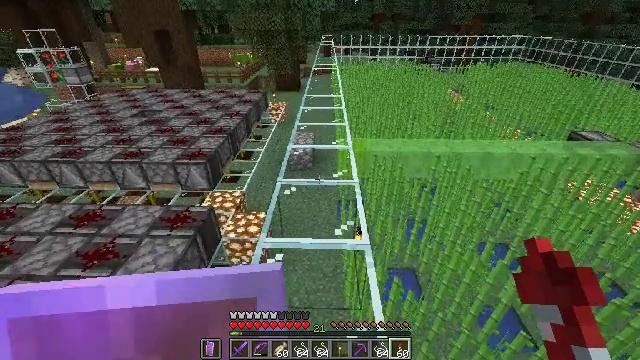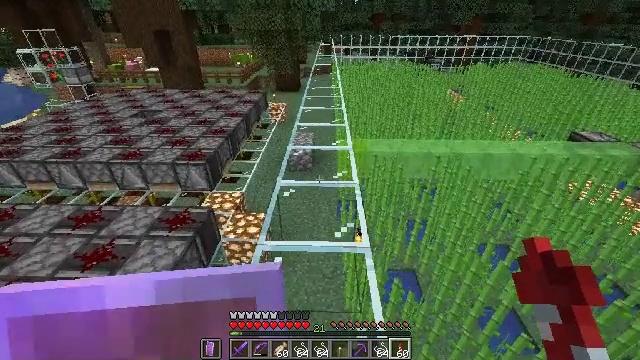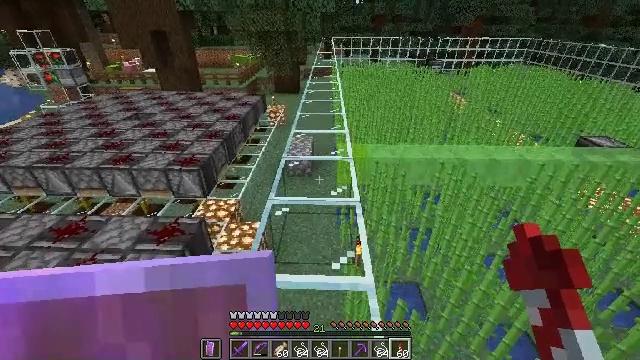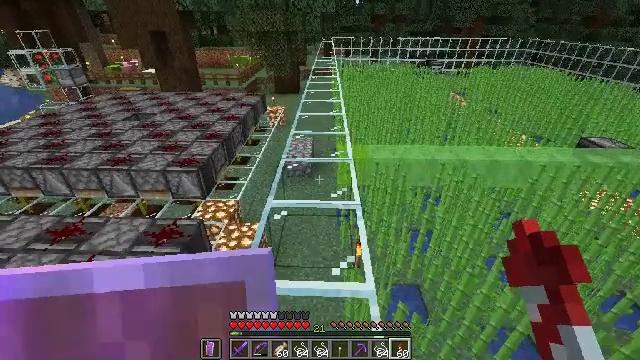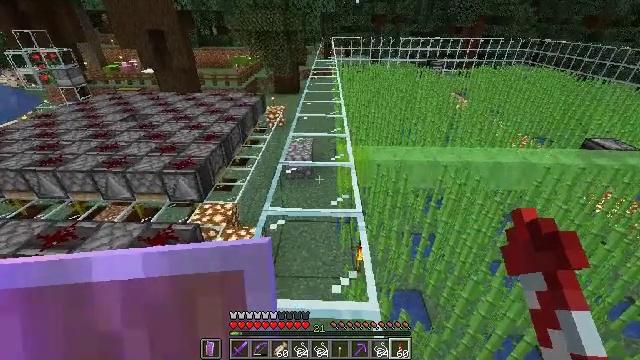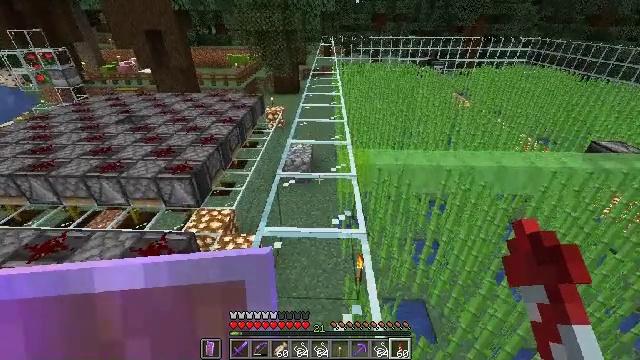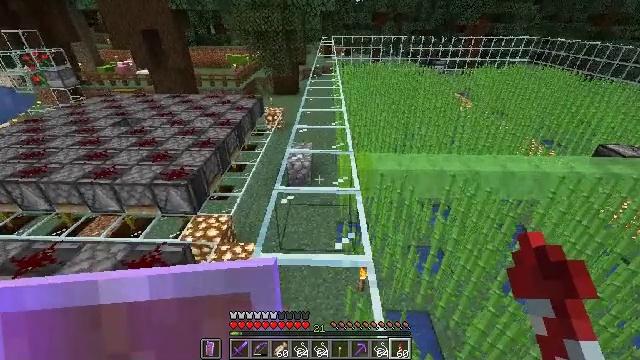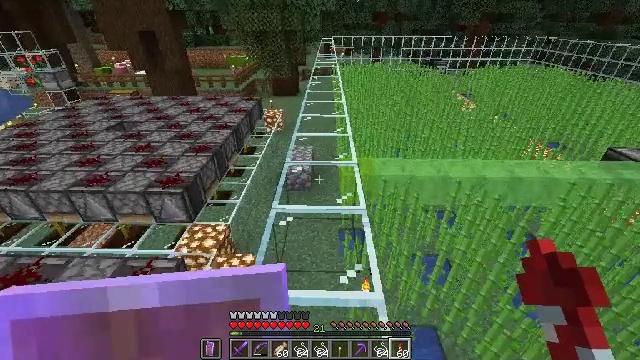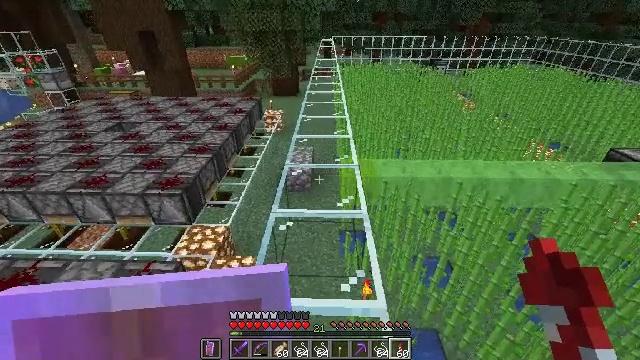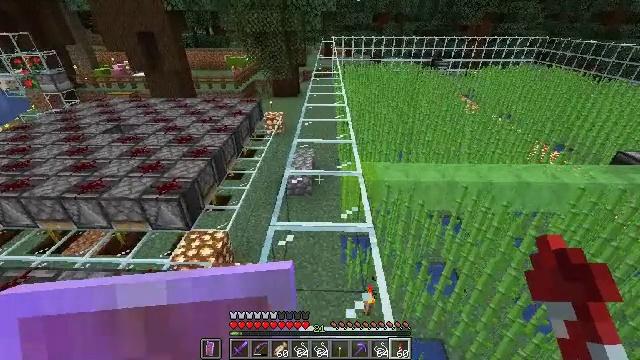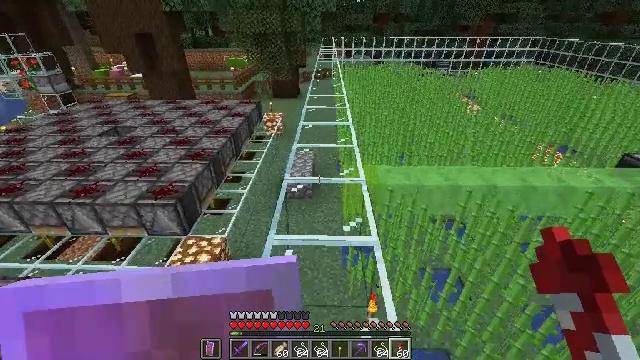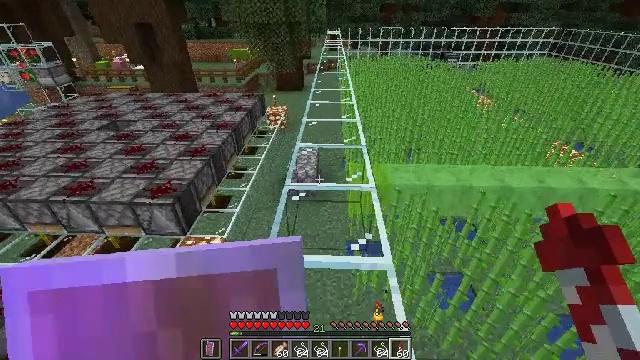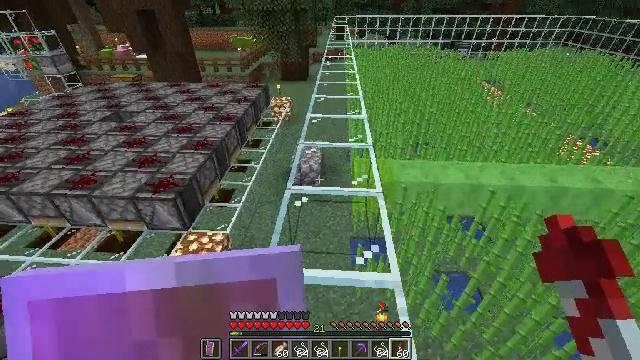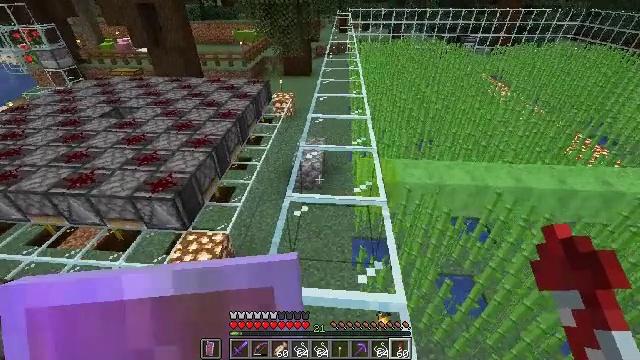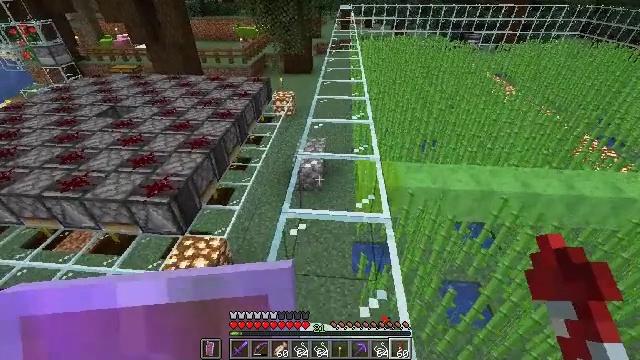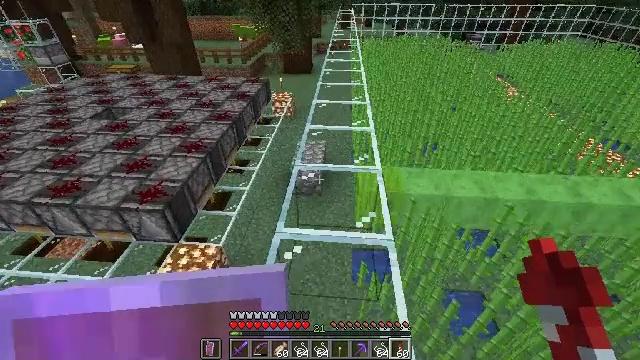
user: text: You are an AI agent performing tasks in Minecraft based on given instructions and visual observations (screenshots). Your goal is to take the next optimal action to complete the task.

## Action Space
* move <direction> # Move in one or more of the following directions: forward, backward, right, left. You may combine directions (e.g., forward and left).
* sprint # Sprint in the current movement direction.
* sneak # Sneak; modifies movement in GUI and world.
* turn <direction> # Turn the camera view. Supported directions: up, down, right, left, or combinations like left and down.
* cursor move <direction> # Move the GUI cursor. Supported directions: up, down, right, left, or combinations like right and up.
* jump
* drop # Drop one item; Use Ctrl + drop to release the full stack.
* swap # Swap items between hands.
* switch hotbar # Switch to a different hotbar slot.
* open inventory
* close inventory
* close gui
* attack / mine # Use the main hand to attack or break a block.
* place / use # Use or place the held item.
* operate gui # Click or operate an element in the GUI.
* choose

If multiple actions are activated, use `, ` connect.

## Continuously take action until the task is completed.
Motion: motion action
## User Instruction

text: Gather the sticky piston from a redstone contraption.
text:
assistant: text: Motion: move forward
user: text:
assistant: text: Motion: move forward
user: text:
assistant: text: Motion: move forward
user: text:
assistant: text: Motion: move forward
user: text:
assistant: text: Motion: move forward
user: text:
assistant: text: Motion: move forward
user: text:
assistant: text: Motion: move forward
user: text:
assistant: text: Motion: move forward
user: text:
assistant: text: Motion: move forward
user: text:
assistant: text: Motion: move forward
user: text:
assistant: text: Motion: move forward, turn left and down
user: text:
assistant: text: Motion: move forward, turn left and down
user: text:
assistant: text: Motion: move forward, turn down
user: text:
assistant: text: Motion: move forward
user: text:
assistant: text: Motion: move forward
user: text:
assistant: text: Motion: move forward
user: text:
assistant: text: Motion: move forward
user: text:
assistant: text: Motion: move forward
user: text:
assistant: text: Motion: move forward, turn down
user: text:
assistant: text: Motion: move forward
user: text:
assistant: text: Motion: move forward
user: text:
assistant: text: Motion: move forward
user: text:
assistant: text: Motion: move forward
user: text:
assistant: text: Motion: move forward
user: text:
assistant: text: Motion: move forward, turn down
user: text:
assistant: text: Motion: move forward, turn right and down
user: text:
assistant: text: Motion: move forward, turn right and down
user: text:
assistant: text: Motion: move forward, turn right and down
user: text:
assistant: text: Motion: move forward, turn right and down
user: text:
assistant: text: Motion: move forward, turn right and down